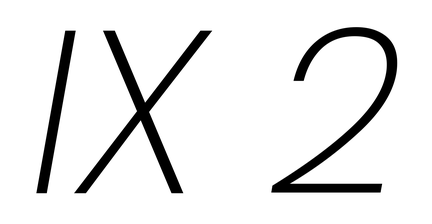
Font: Poppins-ExtraLightItalic